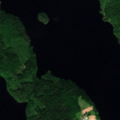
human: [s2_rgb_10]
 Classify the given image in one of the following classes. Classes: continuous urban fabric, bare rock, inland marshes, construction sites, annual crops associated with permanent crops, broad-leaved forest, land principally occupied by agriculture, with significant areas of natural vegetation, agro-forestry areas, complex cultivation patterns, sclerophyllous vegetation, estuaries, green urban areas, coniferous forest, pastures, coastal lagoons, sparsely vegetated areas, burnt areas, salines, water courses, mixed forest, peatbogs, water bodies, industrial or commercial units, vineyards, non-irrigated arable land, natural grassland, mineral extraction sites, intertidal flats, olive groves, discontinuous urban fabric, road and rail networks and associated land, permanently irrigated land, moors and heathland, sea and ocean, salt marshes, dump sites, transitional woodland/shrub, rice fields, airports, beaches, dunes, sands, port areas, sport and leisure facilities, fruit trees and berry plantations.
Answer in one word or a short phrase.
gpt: land principally occupied by agriculture, with significant areas of natural vegetation, mixed forest, water bodies